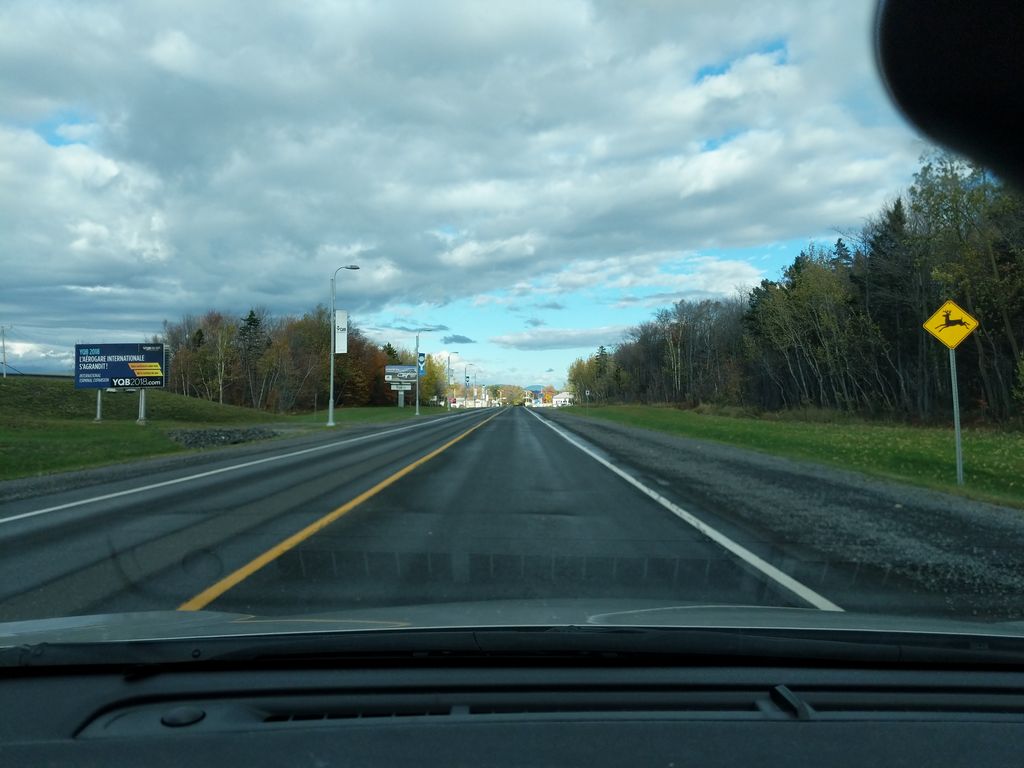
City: quebec_city